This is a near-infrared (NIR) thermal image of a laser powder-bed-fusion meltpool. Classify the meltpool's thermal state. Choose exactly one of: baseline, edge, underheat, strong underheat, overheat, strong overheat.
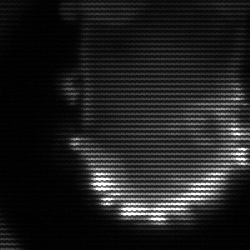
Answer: baseline